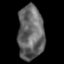
Tissue: lung
Cell type: Endothelial cells
Senescence score: 0.5831
Nuclear area (px): 1374
Mean DAPI intensity: 101.867